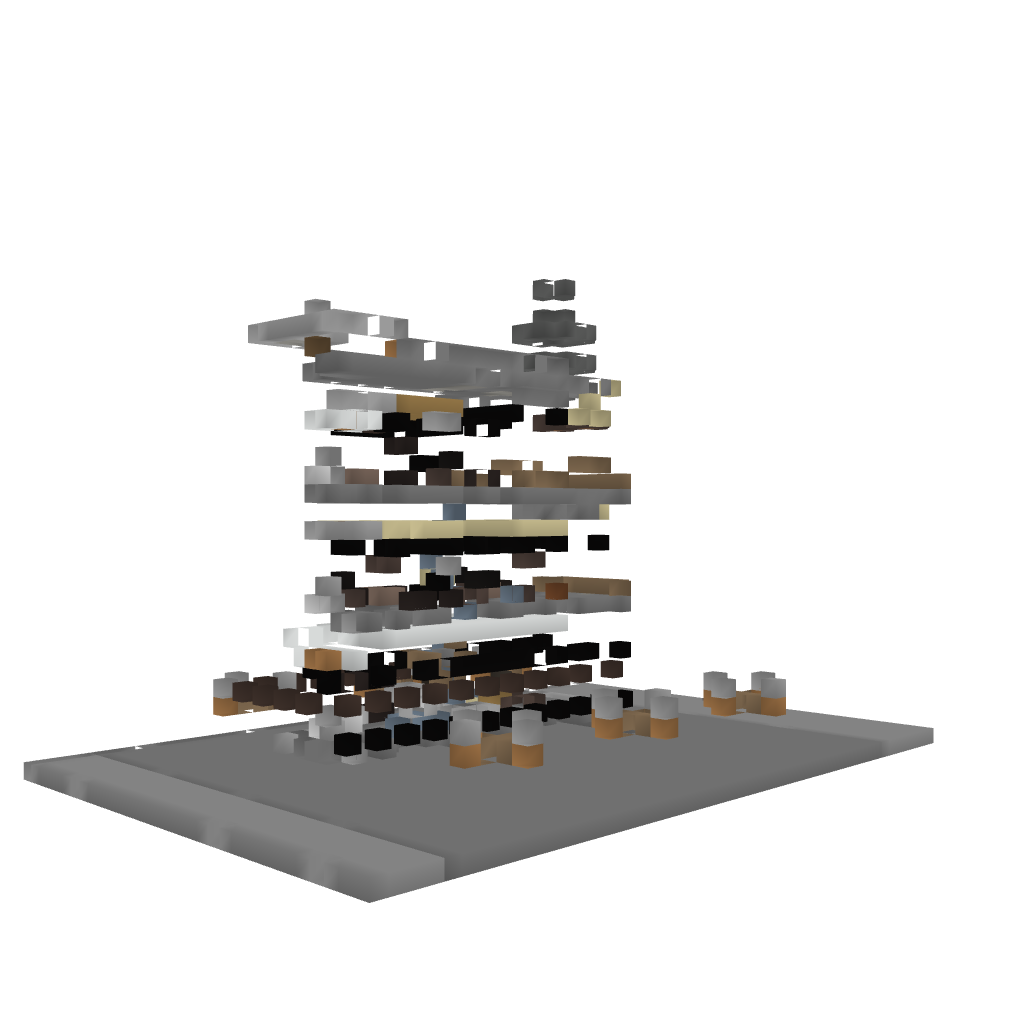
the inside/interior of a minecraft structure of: Vietnamese (TPHCM) House